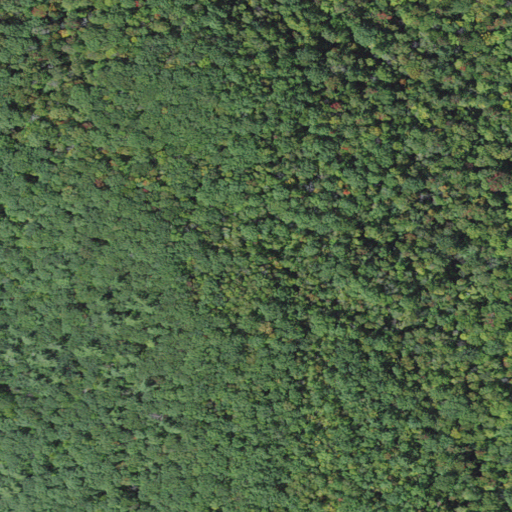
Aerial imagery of mountain in Vermont named Oak Hill containing deciduous forest and mixed forest